Field crop: maize
Growth stage: 2
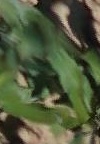
Species: maize